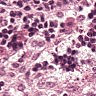
Metastatic tissue present: no